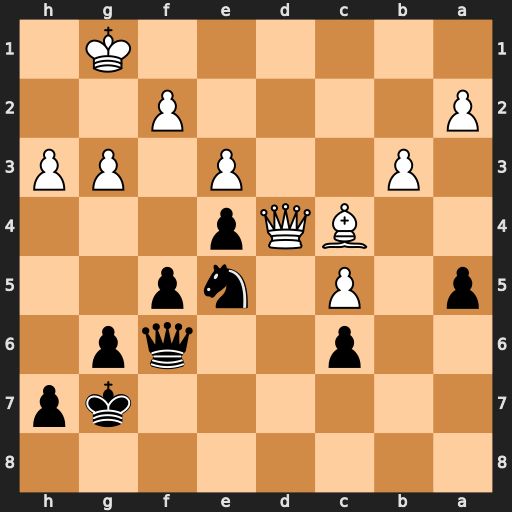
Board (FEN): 8/6kp/2p2qp1/p1P1np2/2BQp3/1P2P1PP/P4P2/6K1
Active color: b
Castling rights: -
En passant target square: -
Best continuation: Nf3+ Kg2 Nxd4